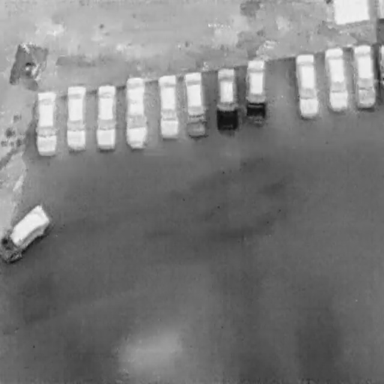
There are 12 Cars in the infrared image.